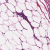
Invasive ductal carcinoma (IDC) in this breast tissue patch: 0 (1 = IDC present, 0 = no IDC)